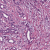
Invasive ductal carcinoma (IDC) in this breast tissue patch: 1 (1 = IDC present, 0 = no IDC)